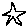
Label: star